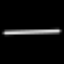
Label: line